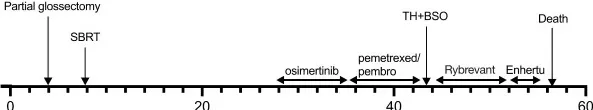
Timeline of the disease course and cfDNA trends. (A) Timeline of clinical course and treatment modalities.
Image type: chart (chart)